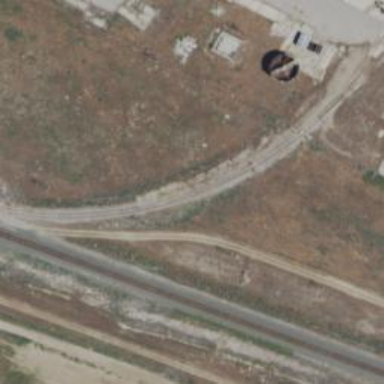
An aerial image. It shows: Abandoned railway.